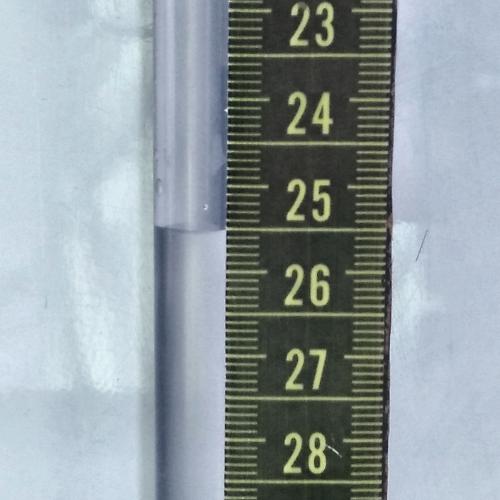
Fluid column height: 25.5 cm